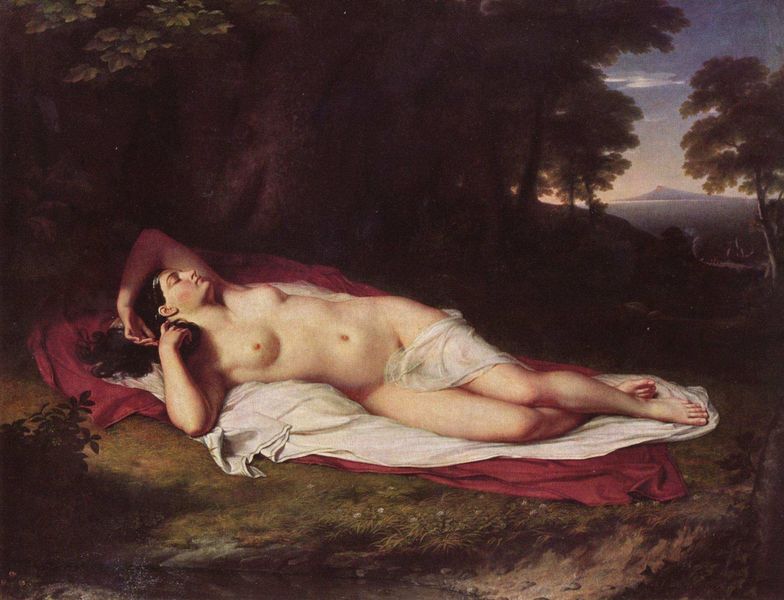
Titel: Die schlafende Ariadne auf Naxos
Künstler: John Vanderlyn
Standort: Philadelphia (Pennsylvania)
Institution: Pennsylvania Academie of the Fine Arts
Schlagwörter: akt, baum, berg, blau, blätter, dunkel, felsen, gemälde, haut, himmel, körper, mann, meer, nackt, schatten, schlaf, umhang, wasser, weiß, wolken, bäume, fluss, grün, landschaft, mädchen, ocker, sand, see, teich, ufer, äste, abend, blume, blumen, braun, brust, busen, finger, frau, frisur, haar, hintergrund, licht, mund, nase, ohr, profil, schwarz, ausblick, blüten, dame, gras, park, rasen, rot, schleier, tuch, wiese, wolke, beige, jung, arm, arme, augen, blass, falten, gesicht, inkarnat, lang, stein, steine, hände, ast, bach, erde, ferne, gräser, horizont, hügel, morgen, natur, stamm, zweige, busch, gebüsch, gewässer, sonne, boden, insel, auge, haare, pose, tücher, decke, blatt, pflanze, pflanzen, brünett, kontrast, locke, locken, rosa, schön, wald, garten, beine, brüste, füße, schiff, liegen, modell, ruhen, schlafen, schlafend, schlafende, italien, beobachten, haltung, berge, fels, gebirge, violett, blümchen, rast, draperie, muse, nabel, bauch, halbnackt, laken, nackte, bauchnabel, brustwarzen, ellenbogen, knie, liegend, oberschenkel, scham, schenkel, zehen, transparent, entblößt, waldrand, fleisch, nacktheit, schwarze haare, lendentuch, unbekleidet, kreuz, kegel, vulkan, bedeckt, lichtung, schönheit, traum, barfuß, groß, liegende, mythologie, tizian, göttin, wärme, hubi, ausgestreckt, hüfte, waldboden, nymphe, hain, venus, horizontal, tempel, unschuldig, kraut, gelagert, träumen, portraät, weise, waser, vesuv, lager, dunkelhaarig, räkeln, decken, nude, brünette, schwarzhaarig, dunkeö, bloß, giorgione, ariadne, elle, träumend, umhan, abens, nackend, schammhaar, tuach, weiblicher kt, vuklan